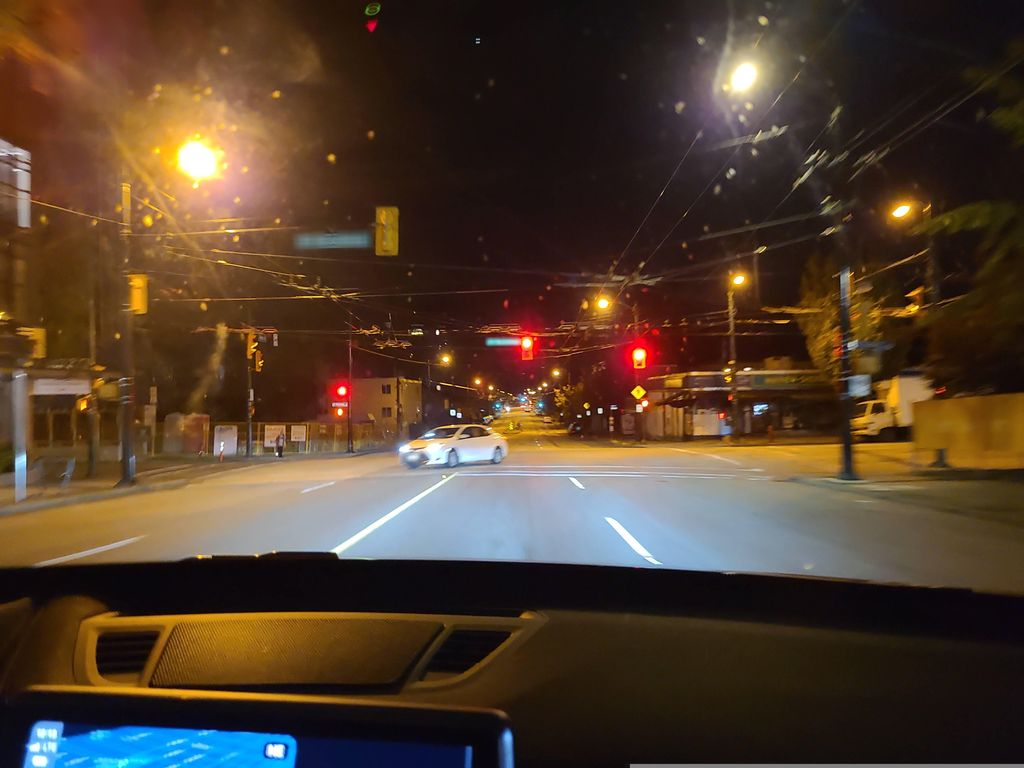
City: vancouver